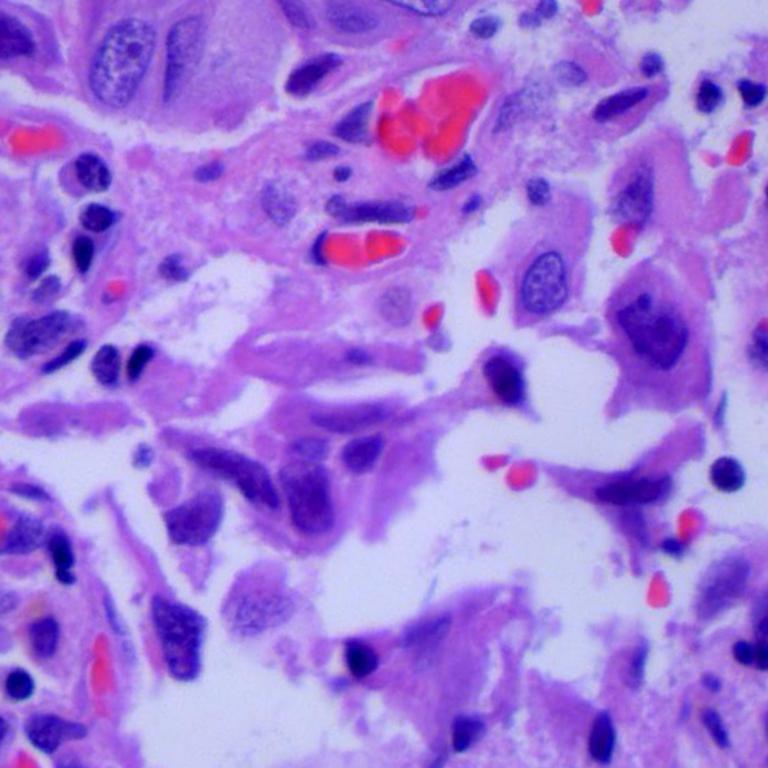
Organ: lung
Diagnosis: adenocarcinomas